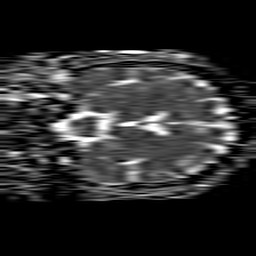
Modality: ADC
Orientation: coronal
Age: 53
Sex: female
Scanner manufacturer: philips
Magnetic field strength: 1.5 T
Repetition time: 4.6 s
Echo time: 0.08528 s